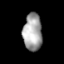
Tissue: skin
Cell type: Endothelial cells
Senescence score: 0.6929
Nuclear area (px): 691
Mean DAPI intensity: 164.003